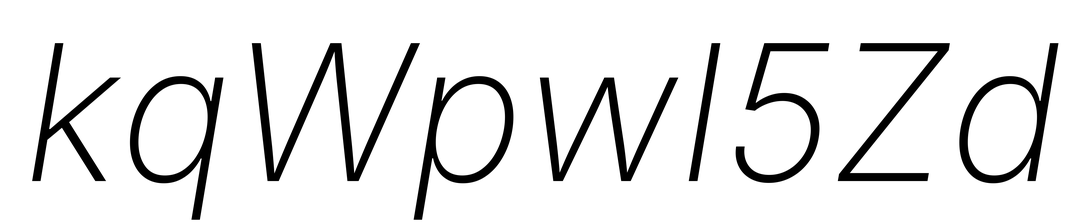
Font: Inter-Italic_ExtraLight_Italic